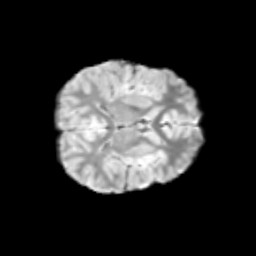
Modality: T2w
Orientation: axial
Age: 11
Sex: male
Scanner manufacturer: siemens
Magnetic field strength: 3 T
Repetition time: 3.8 s
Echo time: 0.07 s